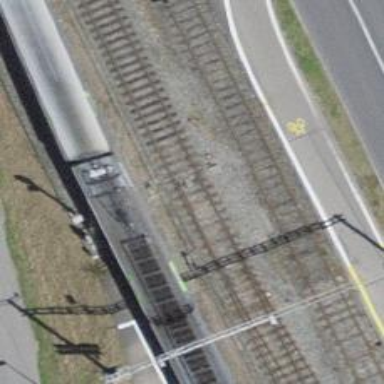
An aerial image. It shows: Railway switch.